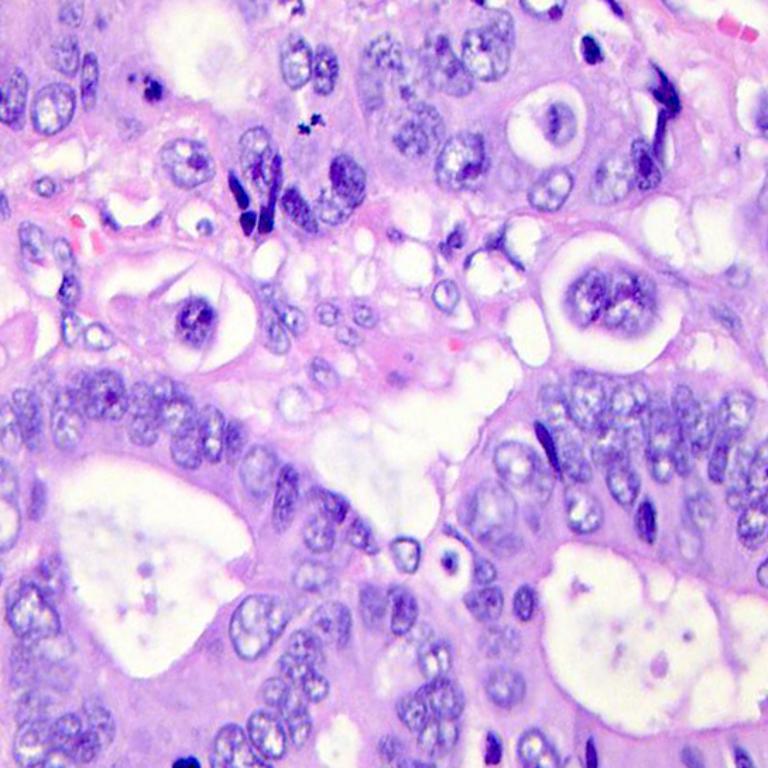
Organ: colon
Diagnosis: adenocarcinomas